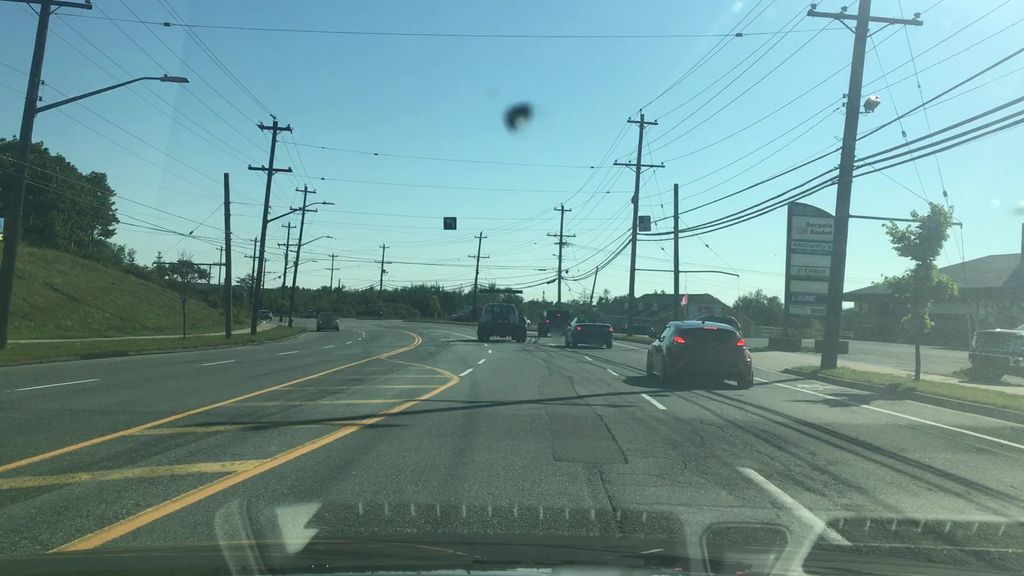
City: halifax